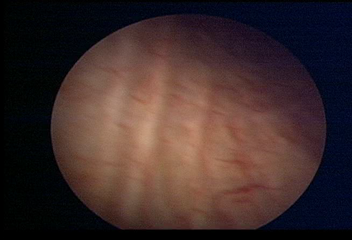
Modality: WLC
Class: Normal mucosa
Bladder cancer association: No